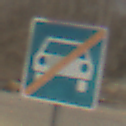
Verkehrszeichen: EndeKraftfahrstrasse
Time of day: MorningAfternoon
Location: Outdoor (Nature)
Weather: PartlyCloudy
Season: Winter
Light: Natural